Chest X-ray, PA view. Patient: 55 years old, sex M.
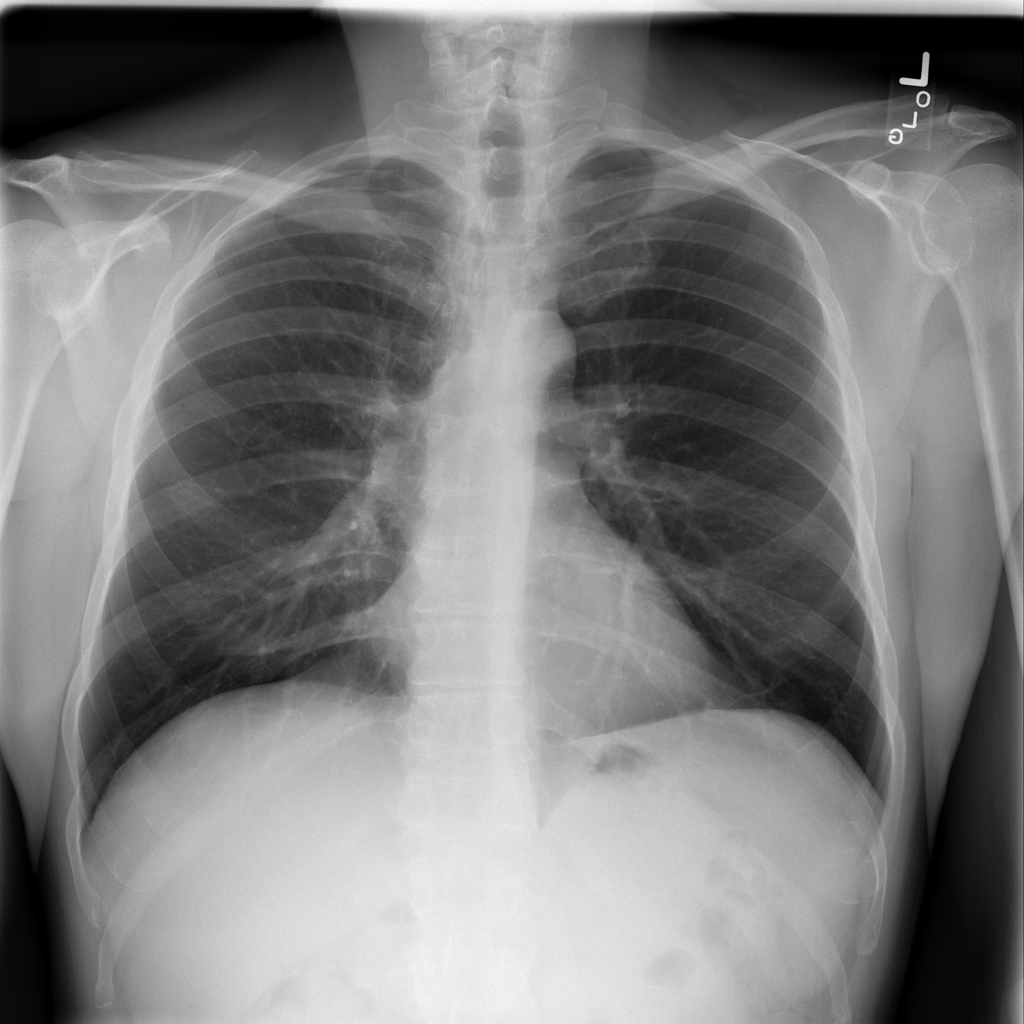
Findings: No Finding